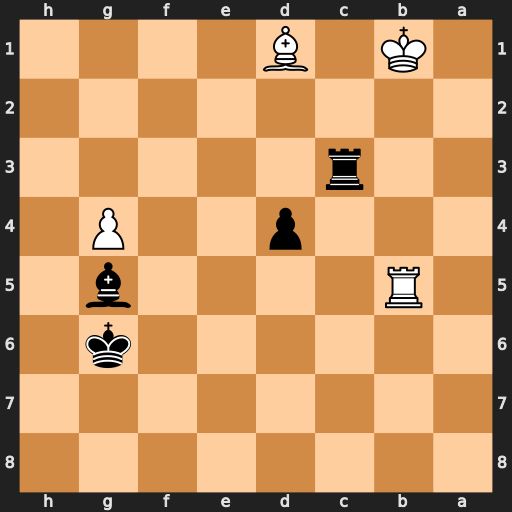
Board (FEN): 8/8/6k1/1R4b1/3p2P1/2r5/8/1K1B4
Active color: b
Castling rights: -
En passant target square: -
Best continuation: Rc1+ Kb2 Rxd1